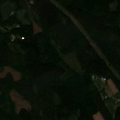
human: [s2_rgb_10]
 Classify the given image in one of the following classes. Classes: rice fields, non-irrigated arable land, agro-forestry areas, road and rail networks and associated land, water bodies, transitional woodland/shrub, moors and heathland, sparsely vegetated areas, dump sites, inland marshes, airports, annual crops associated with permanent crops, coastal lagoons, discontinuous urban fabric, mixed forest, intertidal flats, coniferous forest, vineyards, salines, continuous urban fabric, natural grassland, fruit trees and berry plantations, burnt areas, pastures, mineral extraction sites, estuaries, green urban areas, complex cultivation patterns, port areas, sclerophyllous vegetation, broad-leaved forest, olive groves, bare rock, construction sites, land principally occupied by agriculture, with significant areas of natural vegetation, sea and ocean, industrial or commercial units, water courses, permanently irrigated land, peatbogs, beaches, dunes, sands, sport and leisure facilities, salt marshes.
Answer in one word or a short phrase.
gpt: broad-leaved forest, mixed forest